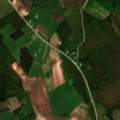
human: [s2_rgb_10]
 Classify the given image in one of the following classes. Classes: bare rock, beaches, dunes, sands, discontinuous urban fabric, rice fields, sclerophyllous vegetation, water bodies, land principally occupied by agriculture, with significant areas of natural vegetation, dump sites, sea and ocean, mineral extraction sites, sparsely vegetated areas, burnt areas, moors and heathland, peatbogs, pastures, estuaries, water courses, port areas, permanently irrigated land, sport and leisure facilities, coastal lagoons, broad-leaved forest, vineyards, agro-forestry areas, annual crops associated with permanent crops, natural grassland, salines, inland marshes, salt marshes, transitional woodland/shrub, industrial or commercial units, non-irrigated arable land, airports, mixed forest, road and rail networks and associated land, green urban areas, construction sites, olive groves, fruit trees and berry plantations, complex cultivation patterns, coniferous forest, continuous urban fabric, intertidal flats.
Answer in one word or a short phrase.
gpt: non-irrigated arable land, land principally occupied by agriculture, with significant areas of natural vegetation, coniferous forest